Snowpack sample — Buffalo Mountain, Silverthorne, Colorado, USA (2/22/26, 2:02 PM MST)
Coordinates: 39.622, -106.113
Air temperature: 33 °F
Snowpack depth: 63 cm
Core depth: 50 cm
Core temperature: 28.4 °F
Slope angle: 11°, slope face: 116°
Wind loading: low
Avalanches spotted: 0
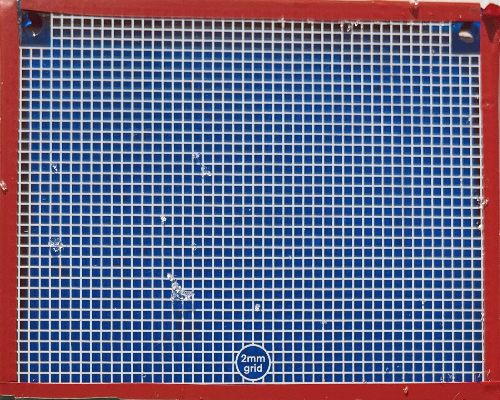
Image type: profile
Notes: In a firebreak similar to site 1, minimal wind loading with no spotted avalanches (not many faces in view though)